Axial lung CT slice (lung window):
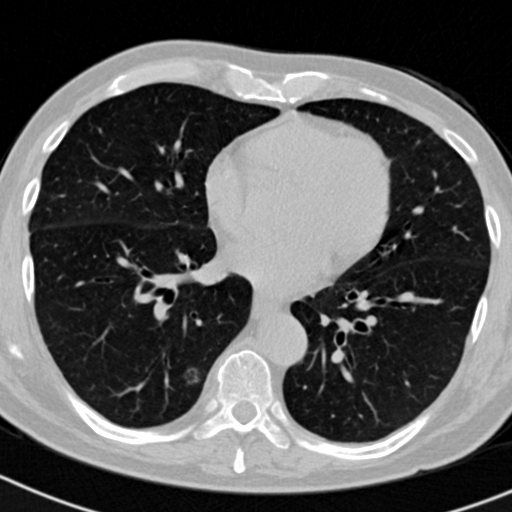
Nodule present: yes
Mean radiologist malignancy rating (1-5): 3